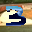
Label: 3